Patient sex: F
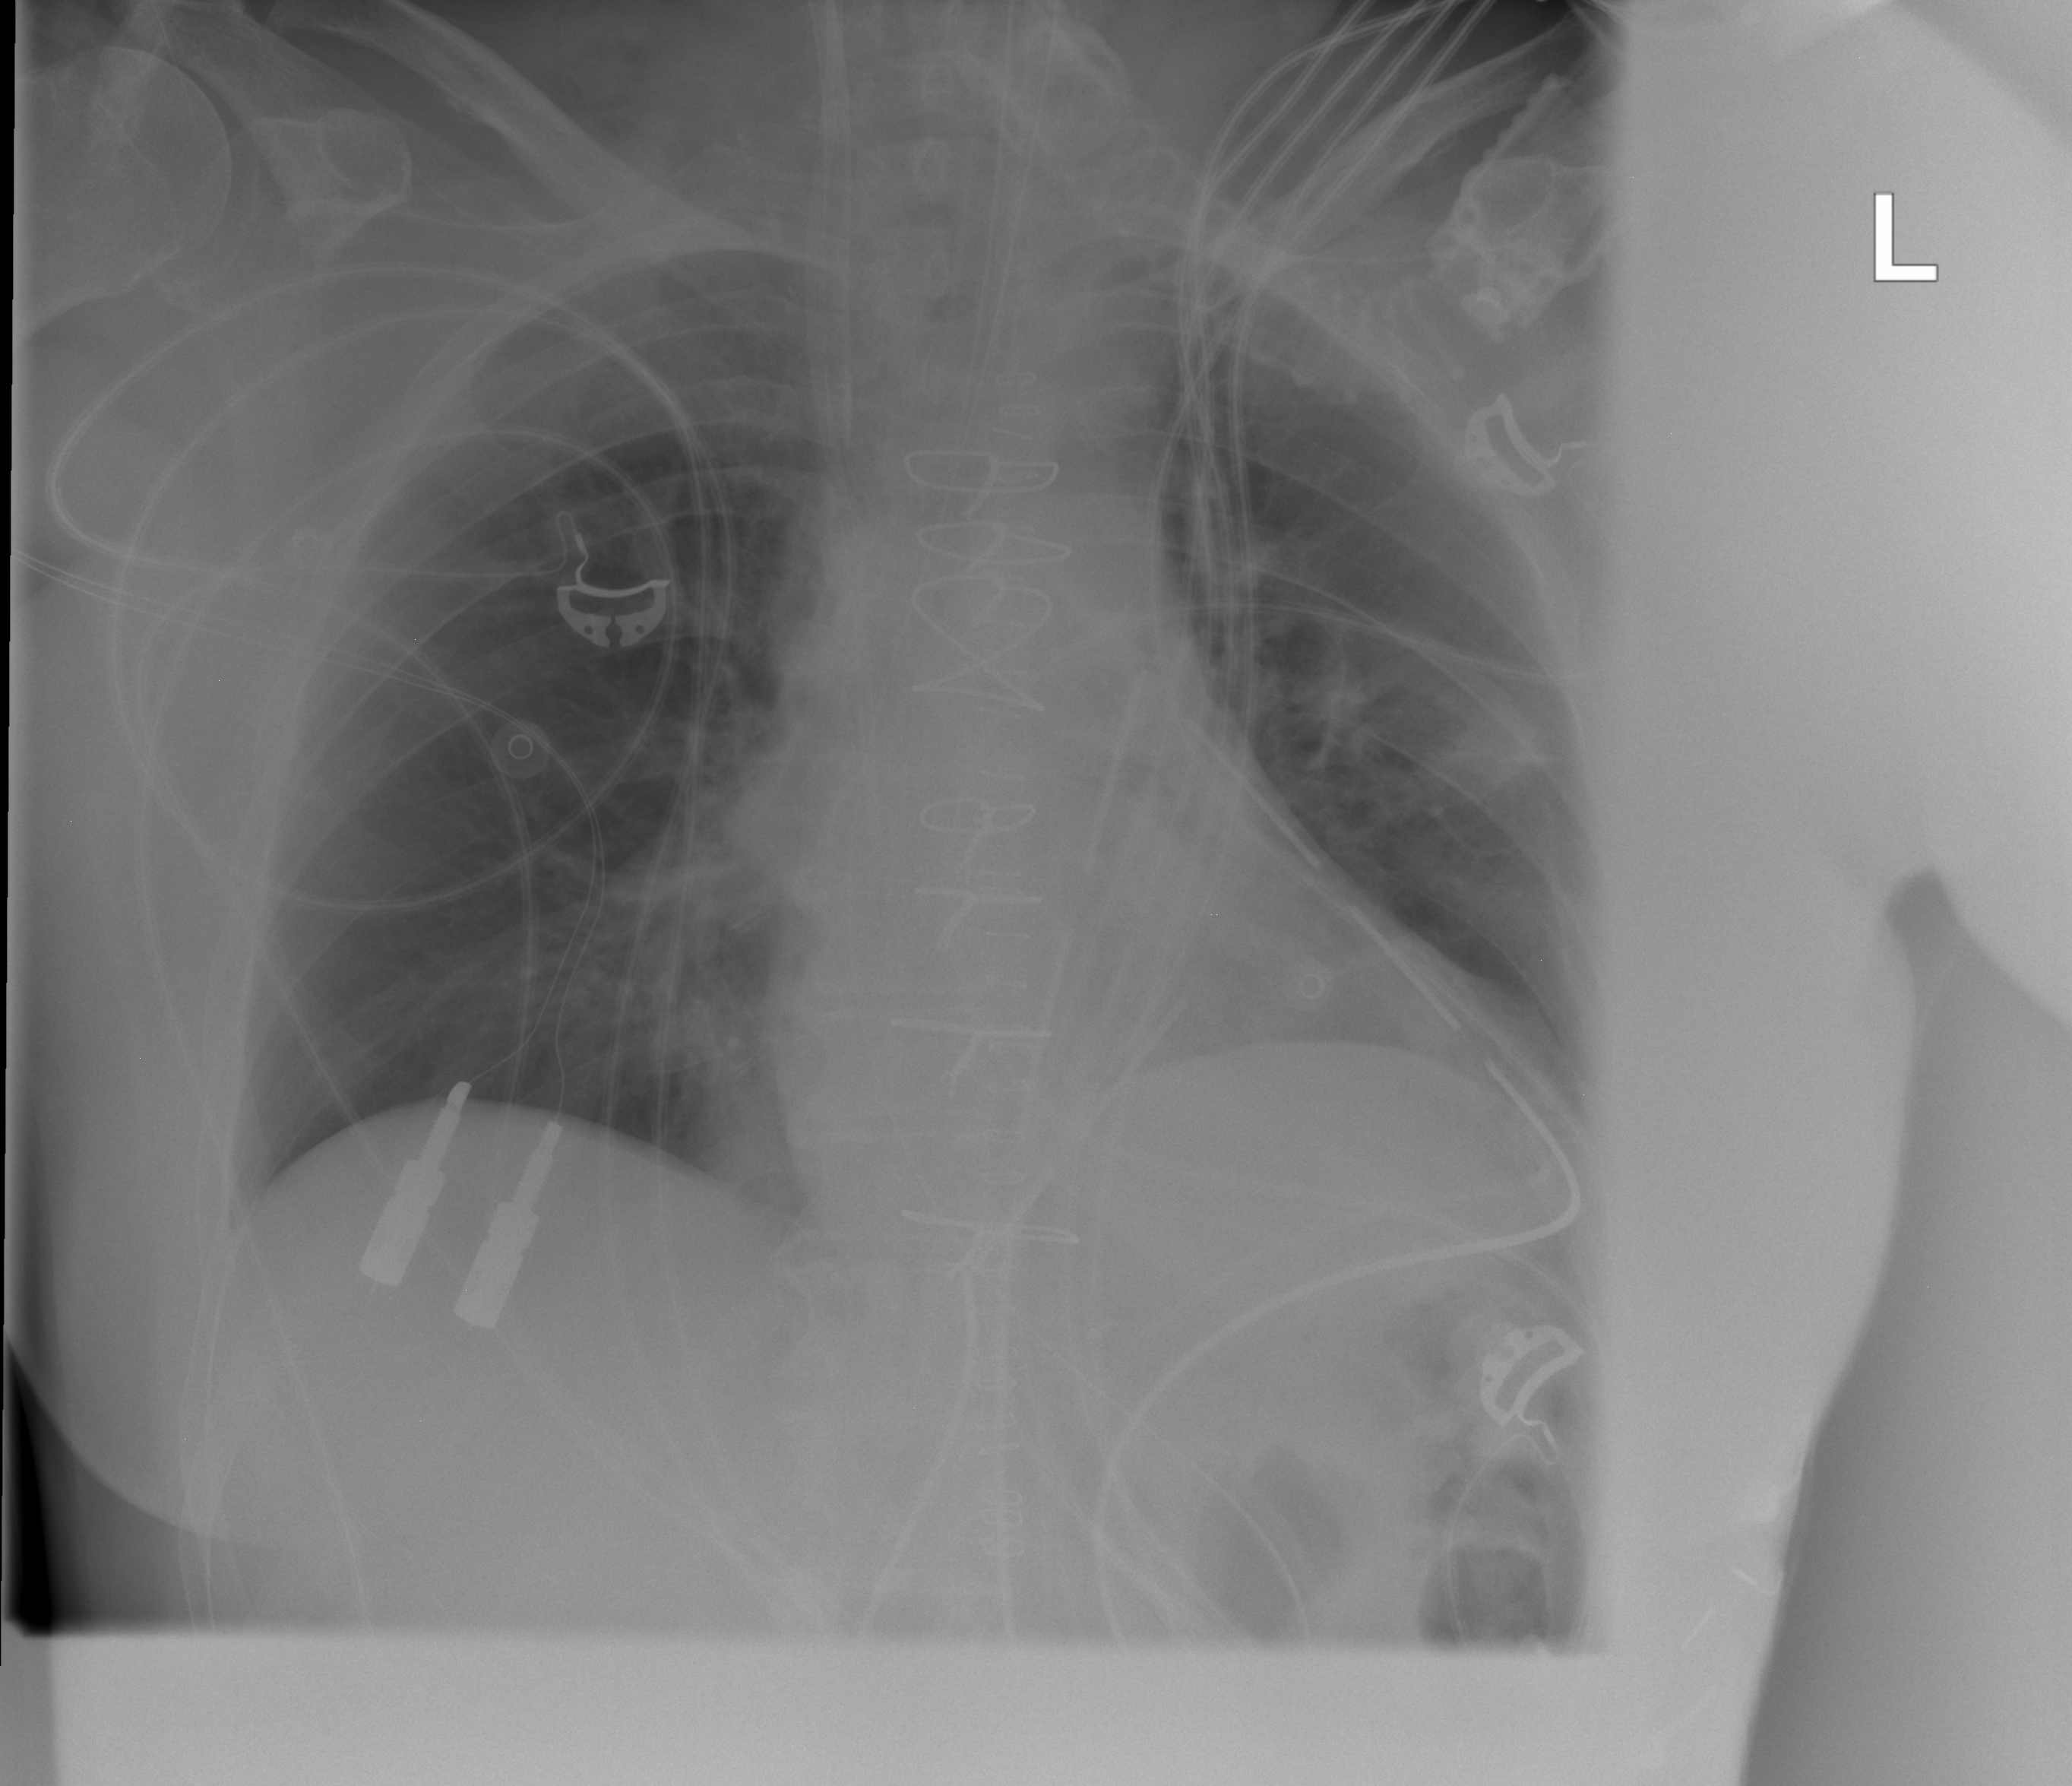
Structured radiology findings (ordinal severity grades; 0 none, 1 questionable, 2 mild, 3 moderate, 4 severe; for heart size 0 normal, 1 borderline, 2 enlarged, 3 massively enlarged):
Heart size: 0
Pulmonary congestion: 0
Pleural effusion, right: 0
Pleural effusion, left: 0
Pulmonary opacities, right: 0
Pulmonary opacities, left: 0
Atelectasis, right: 0
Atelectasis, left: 2